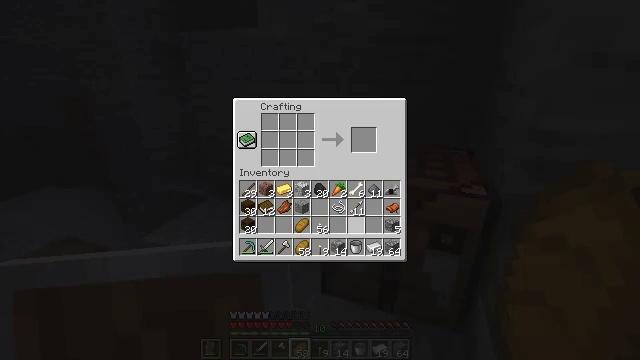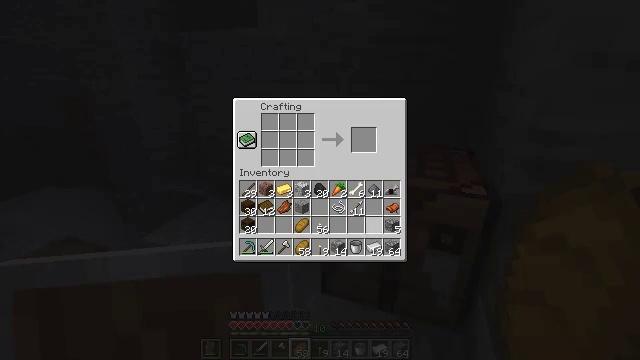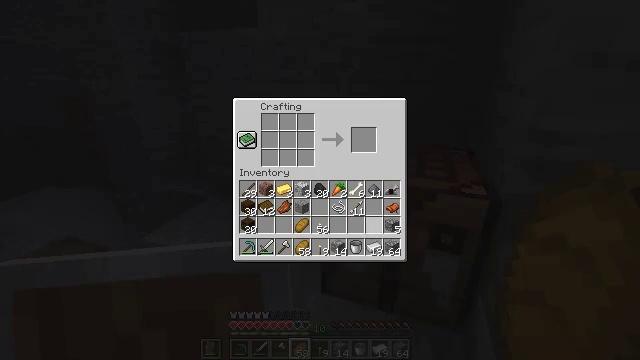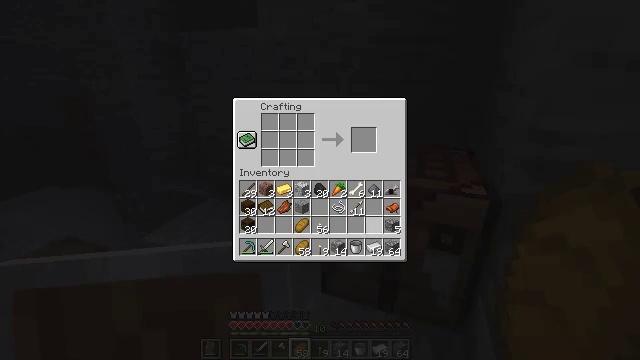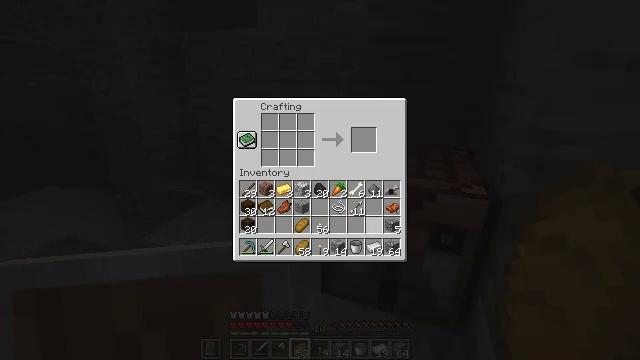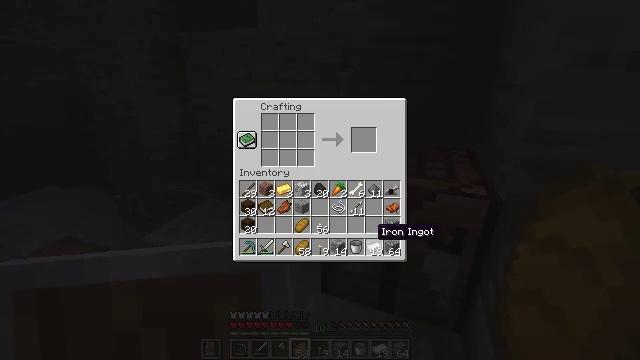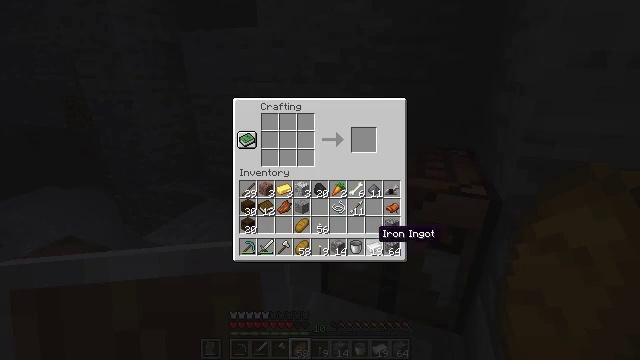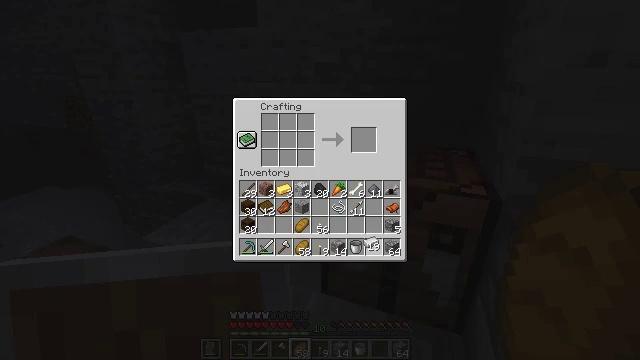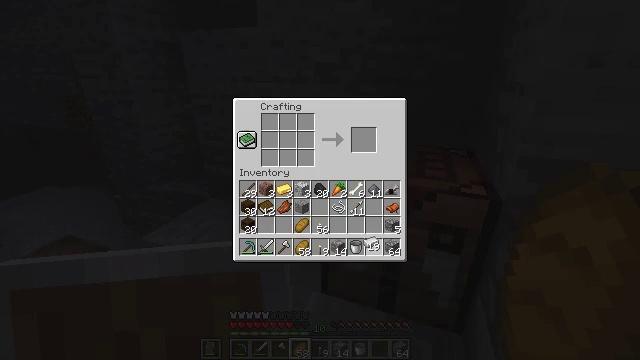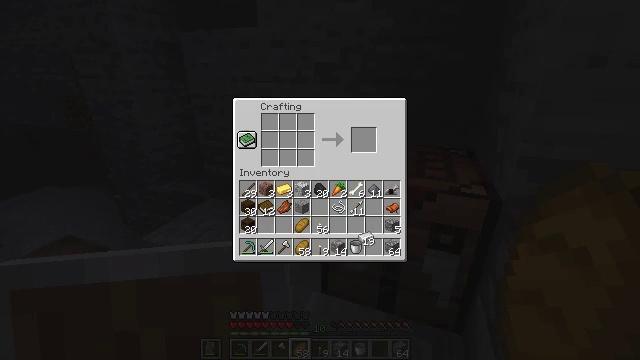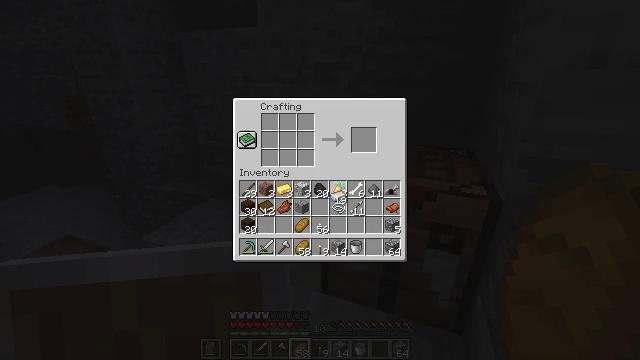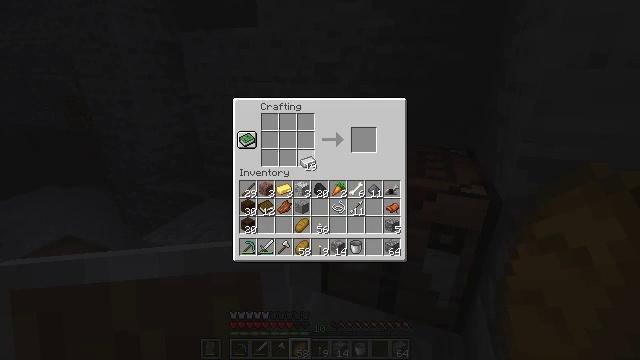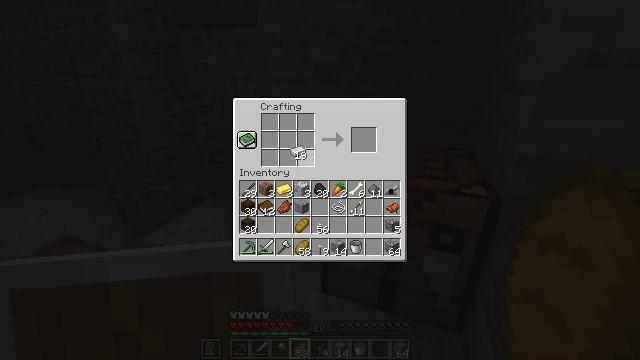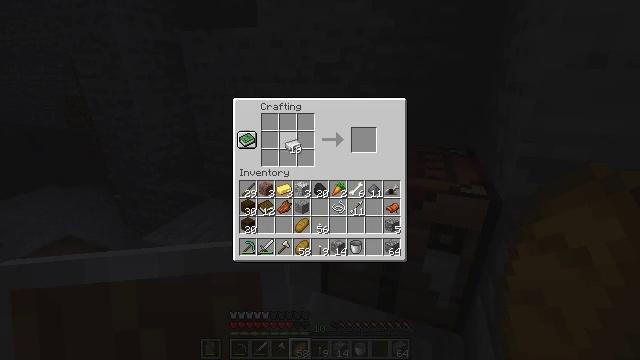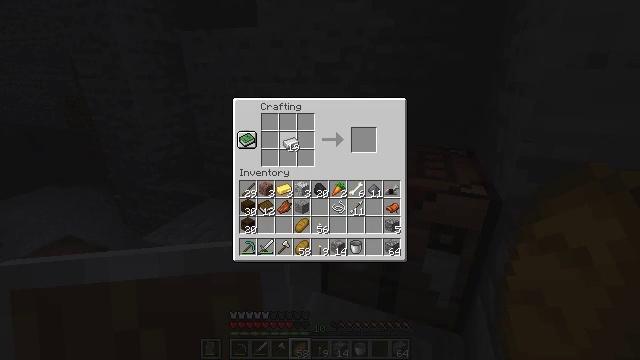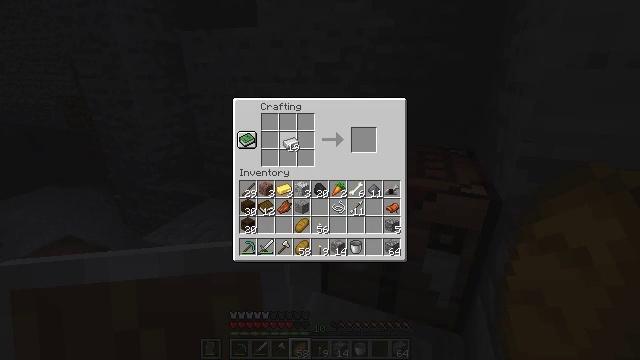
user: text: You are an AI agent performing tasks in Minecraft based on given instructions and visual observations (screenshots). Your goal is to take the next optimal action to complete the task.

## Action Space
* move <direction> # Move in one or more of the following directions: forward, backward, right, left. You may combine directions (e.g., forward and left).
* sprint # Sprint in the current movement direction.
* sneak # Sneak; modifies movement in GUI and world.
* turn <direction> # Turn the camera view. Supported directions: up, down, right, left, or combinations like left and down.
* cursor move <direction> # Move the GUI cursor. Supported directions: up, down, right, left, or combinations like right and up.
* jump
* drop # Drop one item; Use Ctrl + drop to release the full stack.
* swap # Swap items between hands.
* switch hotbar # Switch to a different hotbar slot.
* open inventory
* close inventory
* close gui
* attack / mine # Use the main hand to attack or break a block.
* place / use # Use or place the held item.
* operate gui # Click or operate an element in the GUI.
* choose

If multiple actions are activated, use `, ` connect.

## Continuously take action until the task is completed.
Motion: motion action
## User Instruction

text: Obtain a pair of iron leggings through crafting.
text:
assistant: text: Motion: no_op
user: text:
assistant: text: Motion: no_op
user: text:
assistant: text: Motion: operate gui
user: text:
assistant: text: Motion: operate gui
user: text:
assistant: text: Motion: cursor move down
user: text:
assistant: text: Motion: no_op
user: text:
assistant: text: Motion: operate gui
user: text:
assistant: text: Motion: operate gui
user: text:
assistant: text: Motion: no_op
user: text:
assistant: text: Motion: cursor move left and up
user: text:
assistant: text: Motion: cursor move left and up
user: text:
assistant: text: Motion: cursor move left and up
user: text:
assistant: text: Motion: no_op
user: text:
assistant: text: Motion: no_op
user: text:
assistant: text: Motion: no_op
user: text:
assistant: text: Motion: no_op
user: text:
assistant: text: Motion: cursor move left
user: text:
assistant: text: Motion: no_op
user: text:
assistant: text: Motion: cursor move left
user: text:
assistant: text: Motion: no_op
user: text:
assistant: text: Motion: no_op
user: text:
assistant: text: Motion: cursor move down
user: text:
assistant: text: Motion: no_op
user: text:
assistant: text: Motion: no_op
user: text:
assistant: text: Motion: choose
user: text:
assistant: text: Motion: choose
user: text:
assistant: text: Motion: cursor move up, choose
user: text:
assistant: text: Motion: cursor move up, choose
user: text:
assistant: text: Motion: choose
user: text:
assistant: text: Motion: choose